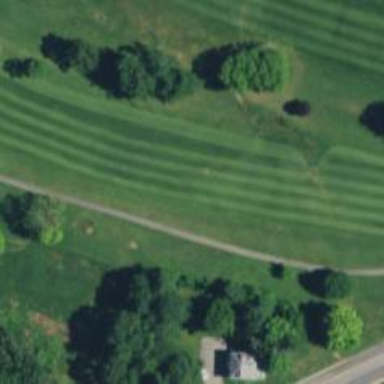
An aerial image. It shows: View of golf hole.